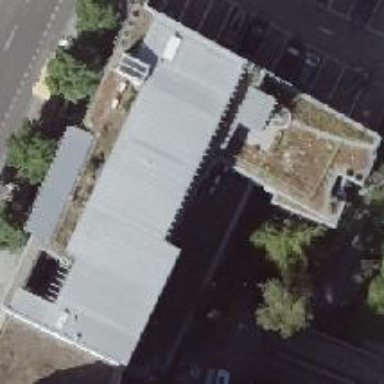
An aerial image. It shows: Office building.